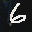
Label: 6